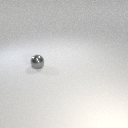
small gray metal sphere